Question: I have a web page where there is a cascaded dropdown.(See screenshot:)

The second one's data look like getting generated via ajax depending on selection of the first one.
Here are the codes of the first select:
'''
<select class="form-control input-sm" name="aff_network_id" id="aff_network_id" onchange="load_aff_campaign_id($(this).val(), 0); load_landing_page(this.value); load_text_ad_id(this.value);">
<option value="0"> -- </option>
<option value="1">Sales</option>
</select>
'''
And For the second select, here is the code:
'''
<select class="form-control input-sm" name="aff_campaign_id" id="aff_campaign_id" onchange="load_text_ad_id(this.value); if($('#landing_page_style_type')){load_landing_page( $('#aff_campaign_id option:selected').val(), 0, $('input:radio[name=landing_page_type]:checked').val()?$('input:radio[name=landing_page_type]:checked').val():'landingpage');} if($('#unsecure_pixel').length != 0) { change_pixel_data();}">
<option value="0"> -- </option>
<option value="1">iPhone on Amazon * $100.00</option>
</select>
'''
Now using web driver, when I do this:
'''
WebDriver driver=new FirefoxDriver();
JavascriptExecutor js=null;
if (driver instanceof JavascriptExecutor) {
js = (JavascriptExecutor)driver;
}
js.executeScript("document.getElementById('aff_campaign_id').value='1';" +
"return document.getElementById('aff_campaign_id').value;")
'''
This does not change the value of the second cascaded select. It always returns "--",i.e. the default value. What can be done here to change the value of the select?
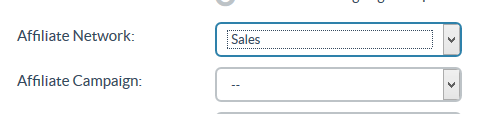
Answer: Developers might have might have binded an event with first drop down. I mean, after selecting option from first drop down on onblur event they might generate the dependency values in second drop down.
So what you need to do is you need to fire an event on first drop down after choosing the option.